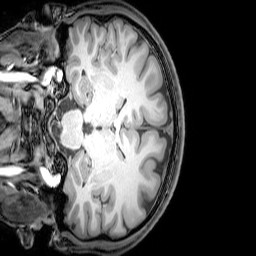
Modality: T1w
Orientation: coronal
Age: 20
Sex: male
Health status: healthy
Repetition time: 0.081 s
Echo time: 0.037 s